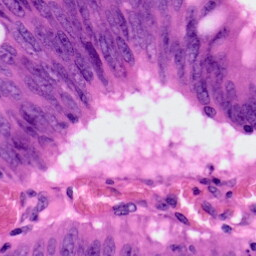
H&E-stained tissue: Colon